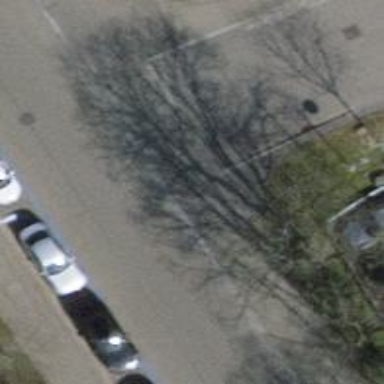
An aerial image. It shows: Unmarked crossing with traffic calming table.